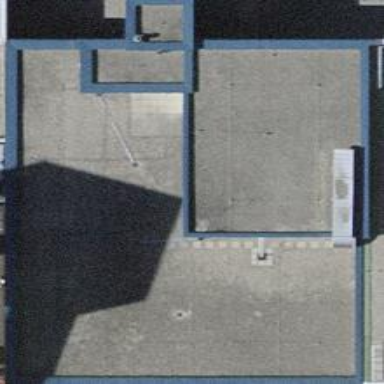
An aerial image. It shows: Industrial building.